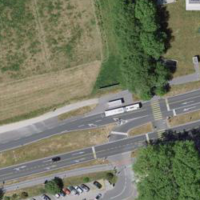
EUNIS habitat code: 57
Species observed at this site:
Centaurea scabiosa
Colchicum autumnale
Mahonia aquifolium
Sturnus vulgaris
Hirundo rustica
Streptopelia decaocto
Lamium purpureum